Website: home-depot
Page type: billing-address
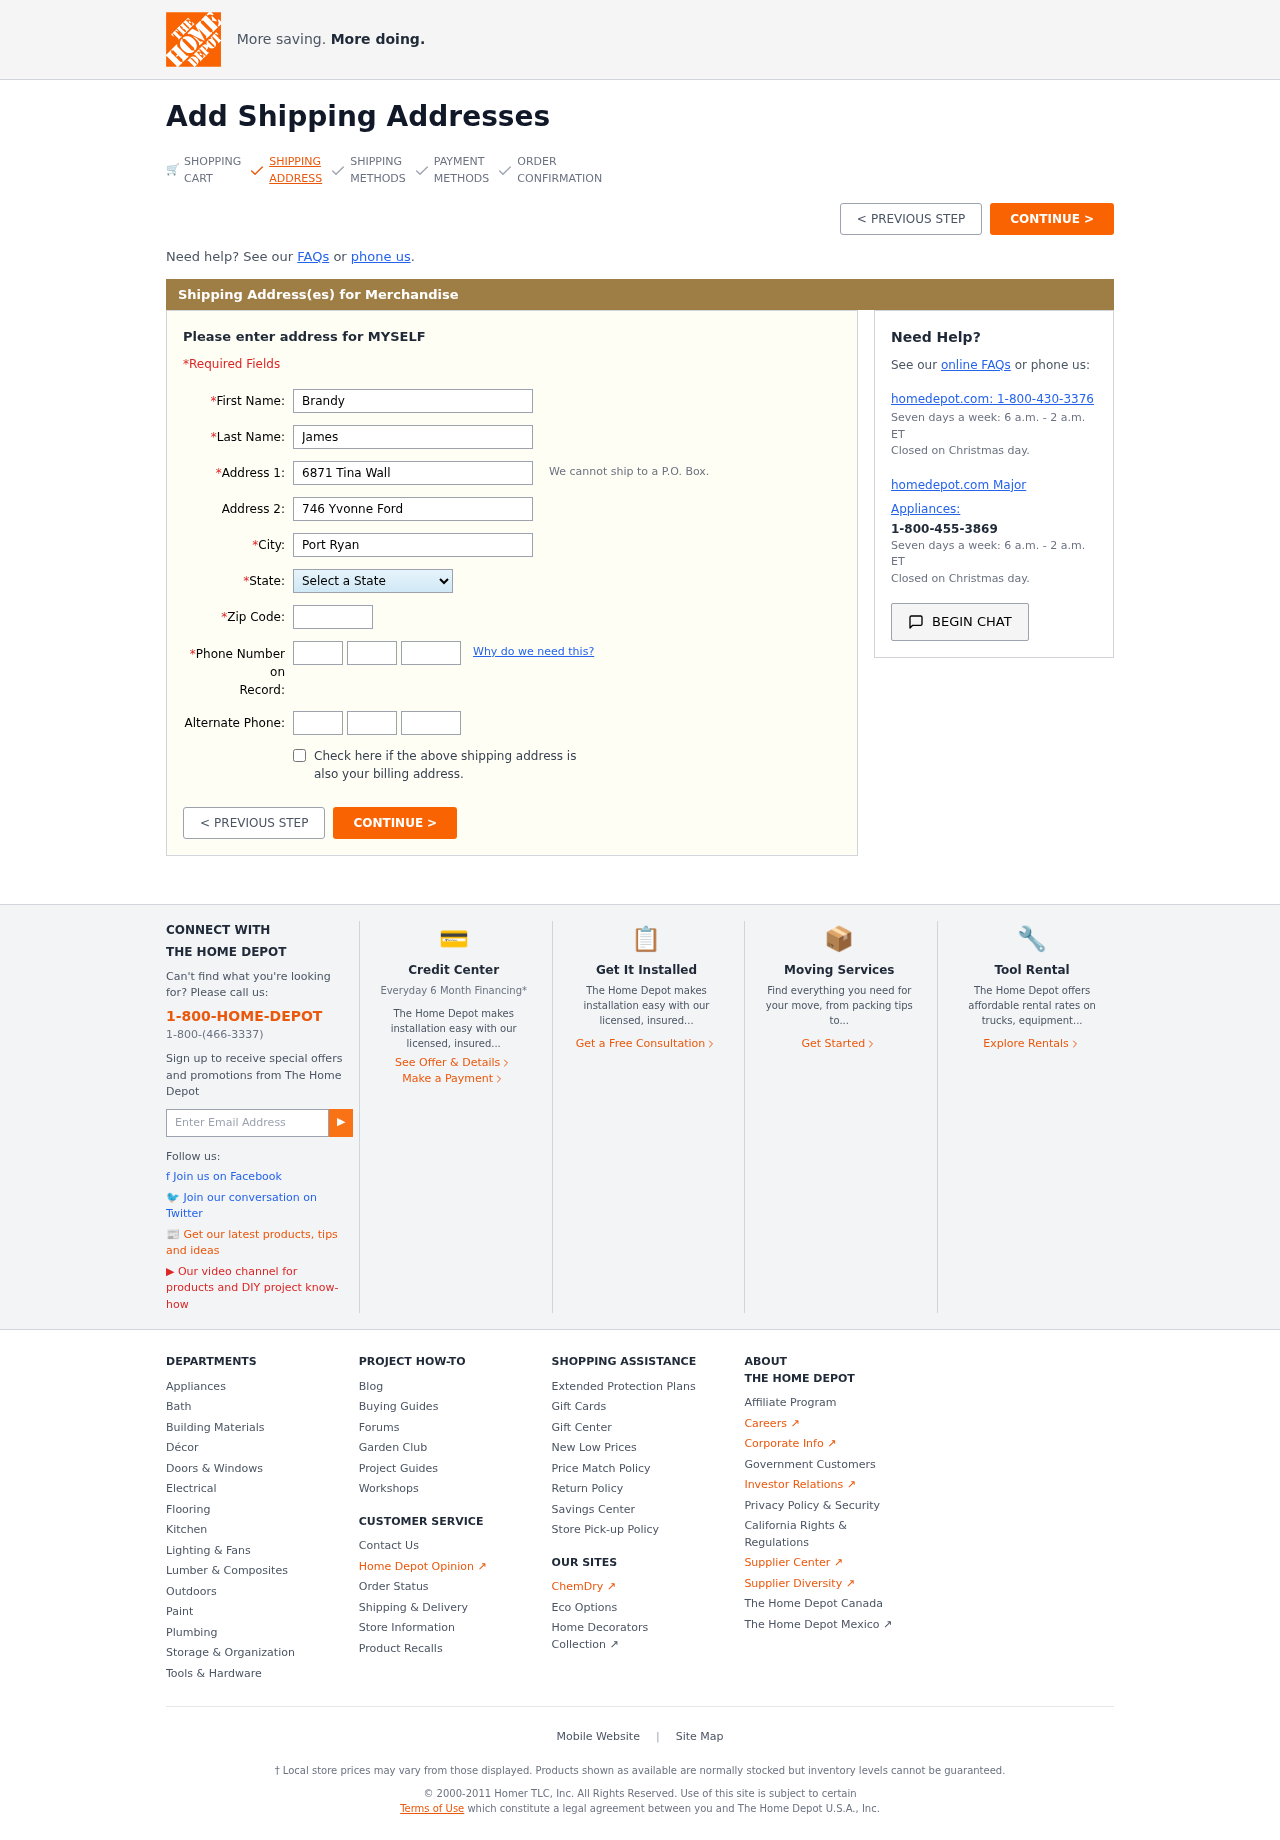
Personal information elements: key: PII_STATE
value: Florida
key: PII_FIRSTNAME
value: Brandy
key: PII_LASTNAME
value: James
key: PII_STREET
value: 6871 Tina Wall
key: PII_STREET2
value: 746 Yvonne Ford
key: PII_CITY
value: Port Ryan
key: PII_POSTCODE
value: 94622
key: PII_PHONE_AREA
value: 300
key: PII_PHONE_PREFIX
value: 501
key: PII_PHONE_LINE
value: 2516